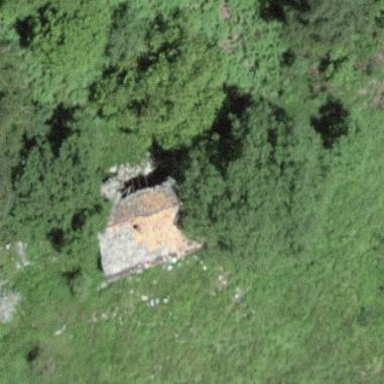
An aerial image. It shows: Ruins of building.